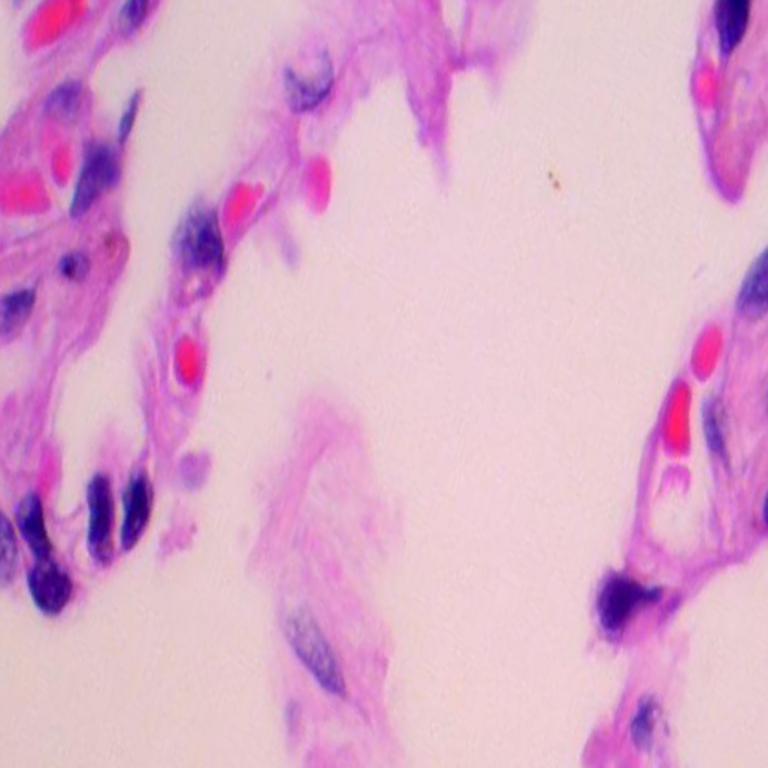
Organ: lung
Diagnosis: benign